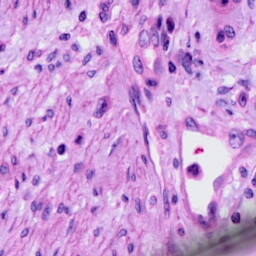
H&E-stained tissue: Cervix